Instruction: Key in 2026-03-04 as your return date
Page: home
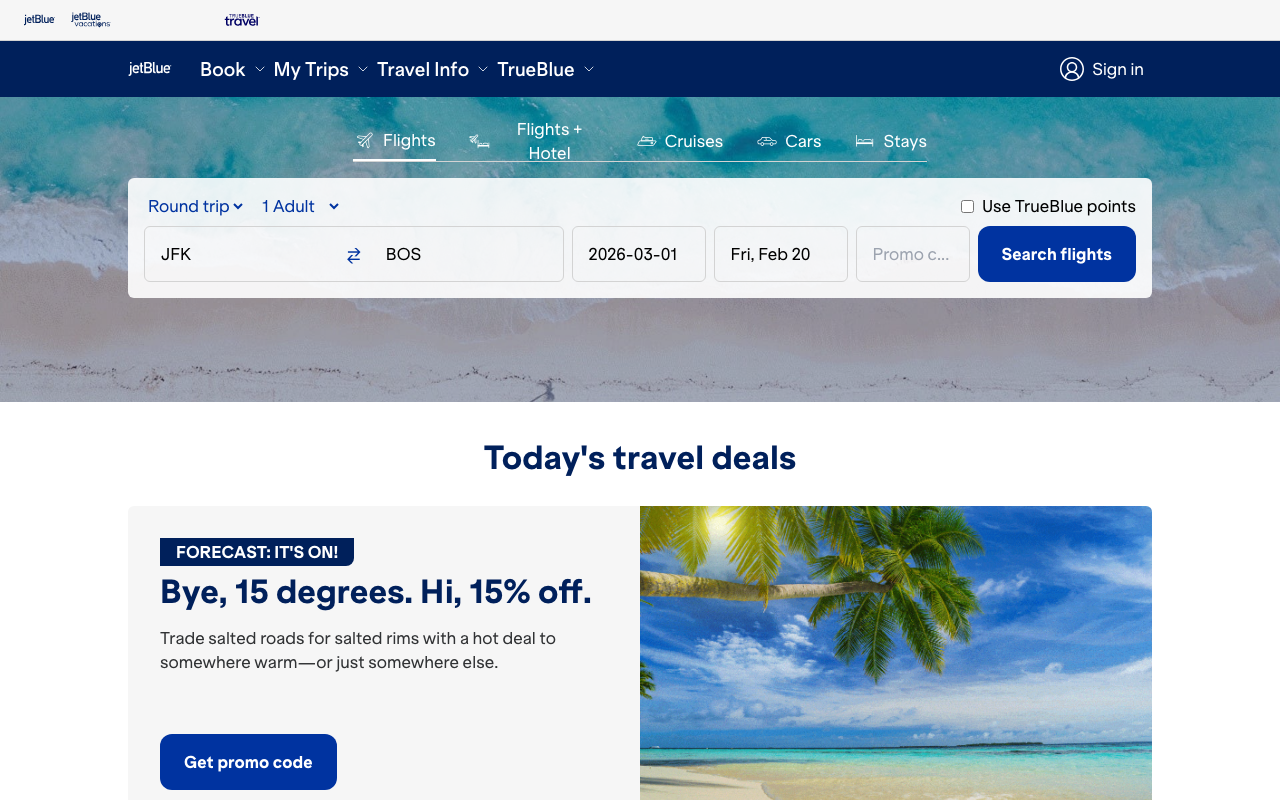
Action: type